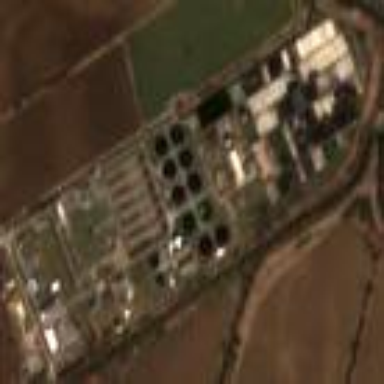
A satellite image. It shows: Wastewater plant.